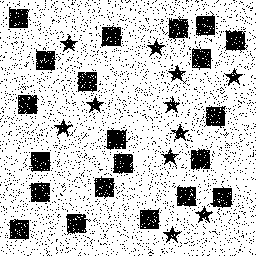
Squares: 21
Triangles: 0
Stars: 11
Total shapes: 32